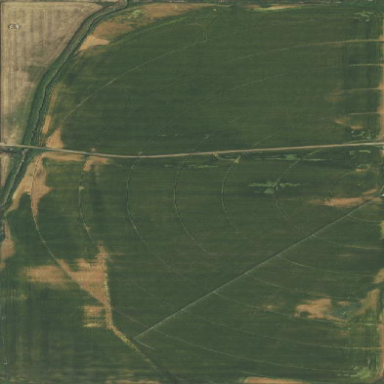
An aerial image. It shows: Farmland with pivot irrigation system.